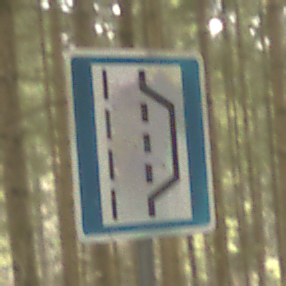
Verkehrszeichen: NothalteUndPannenbucht
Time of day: MorningAfternoon
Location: Outdoor (Nature)
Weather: Overcast
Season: Winter
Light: Natural